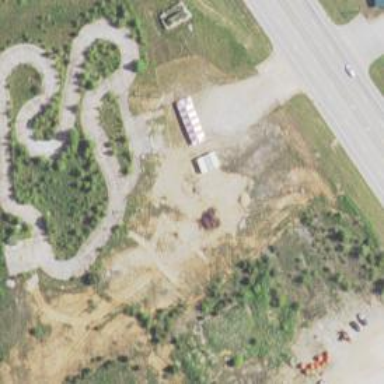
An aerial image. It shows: Raceway for motor sports.